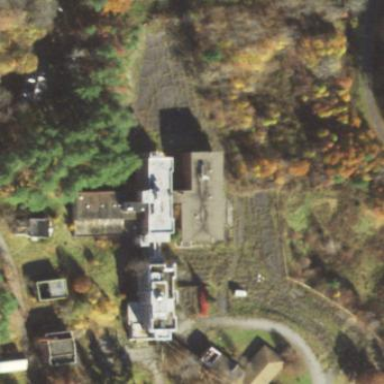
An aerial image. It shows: Hospital building.